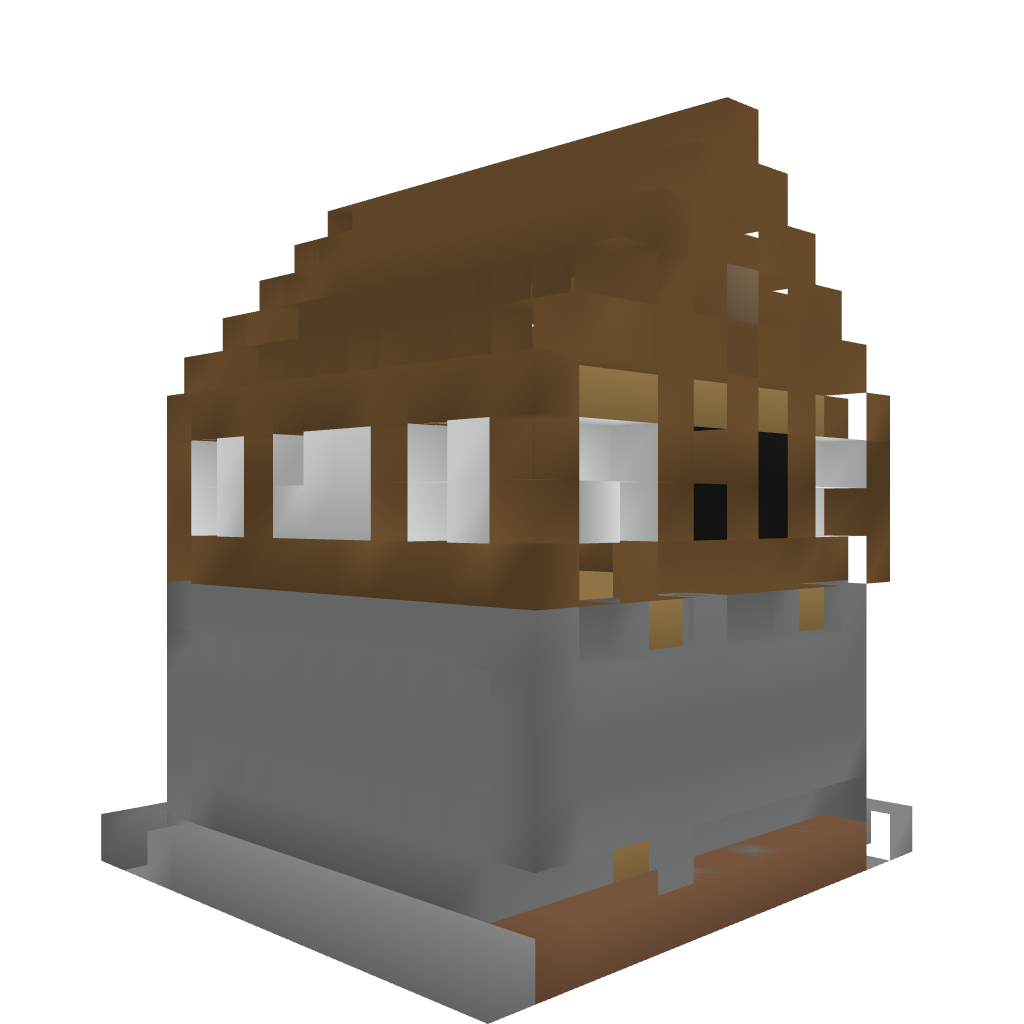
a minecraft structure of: Medieval Style House II